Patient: sex M, age 54
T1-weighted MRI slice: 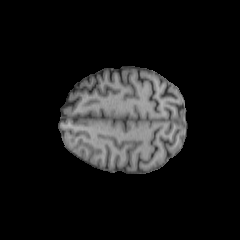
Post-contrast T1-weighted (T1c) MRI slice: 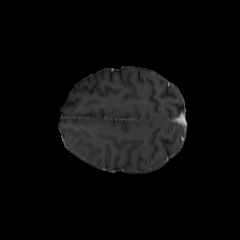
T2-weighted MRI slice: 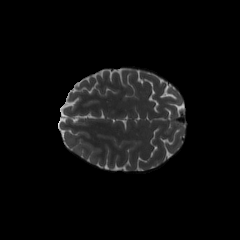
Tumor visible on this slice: no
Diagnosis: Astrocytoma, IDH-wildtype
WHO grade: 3